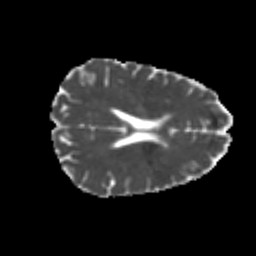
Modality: MD
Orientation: axial
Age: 24
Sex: female
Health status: healthy
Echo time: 0.074 s